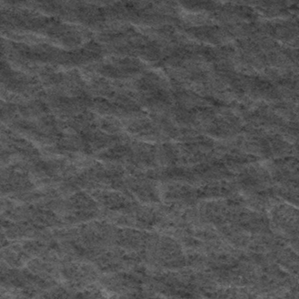
Label: frost